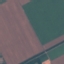
Land use / land cover class: AnnualCrop